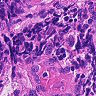
Metastatic tissue present: no